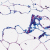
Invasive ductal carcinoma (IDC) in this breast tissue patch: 0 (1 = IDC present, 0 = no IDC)